Field crop: maize
Growth stage: 1
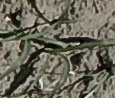
Species: sorghum